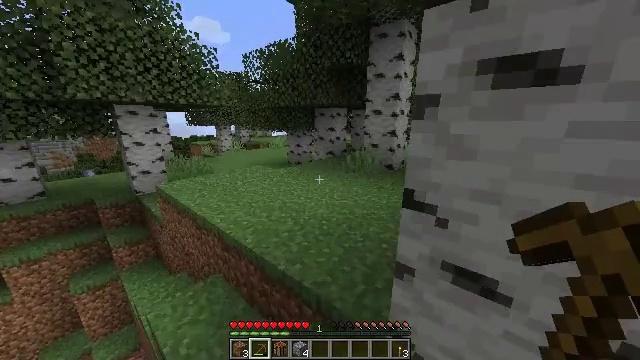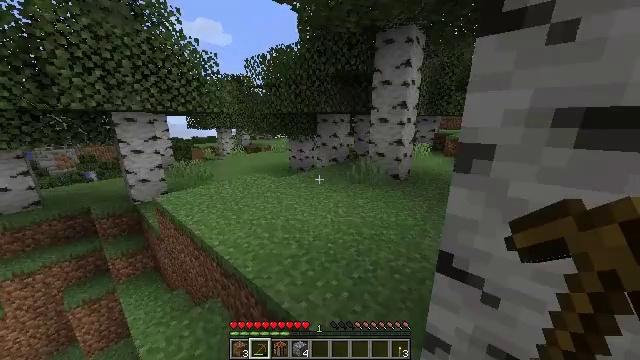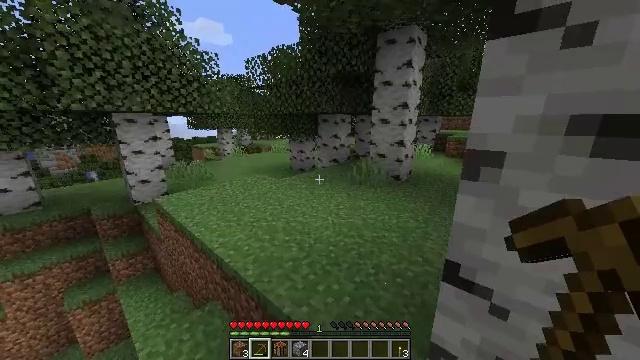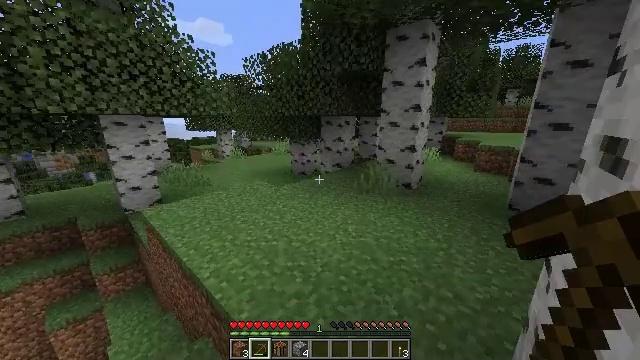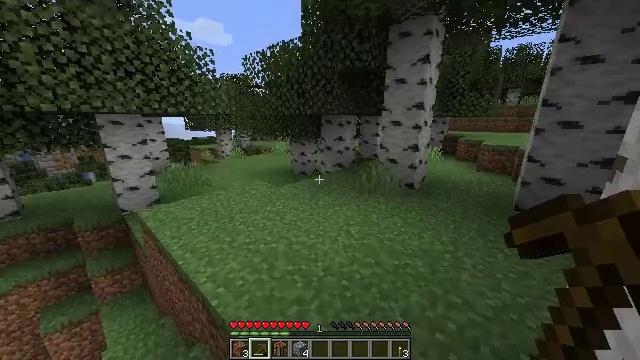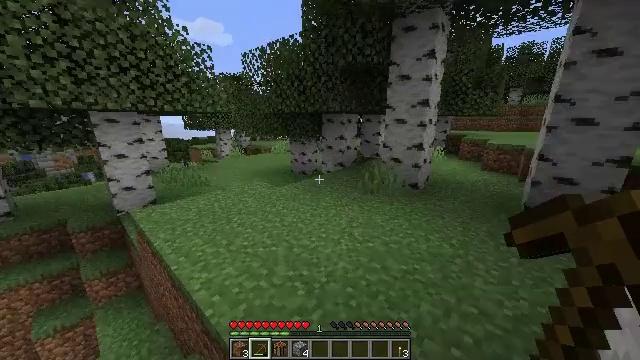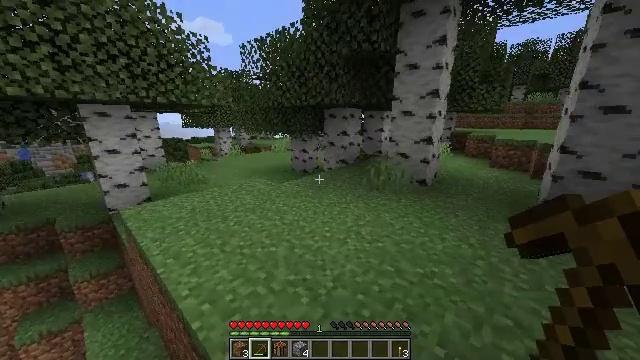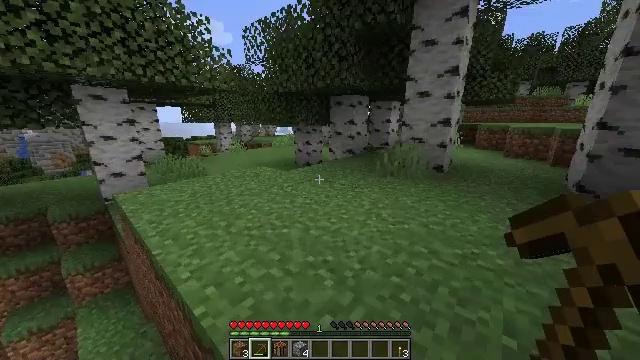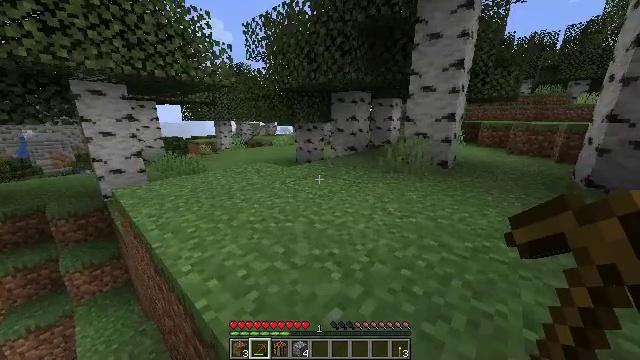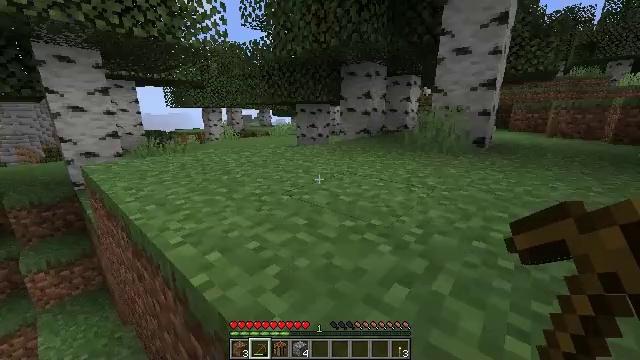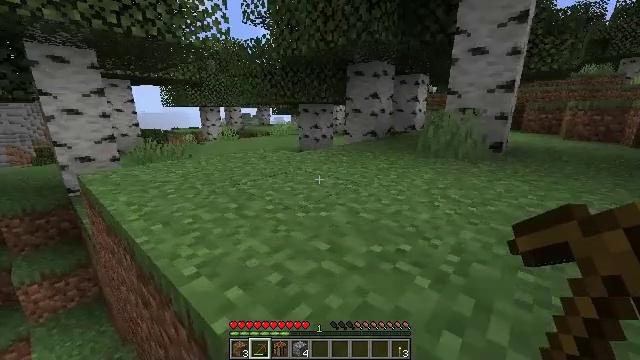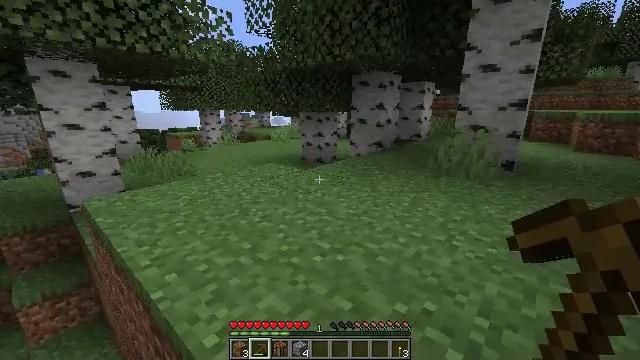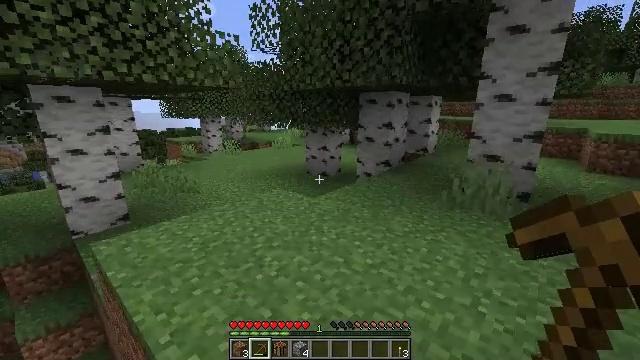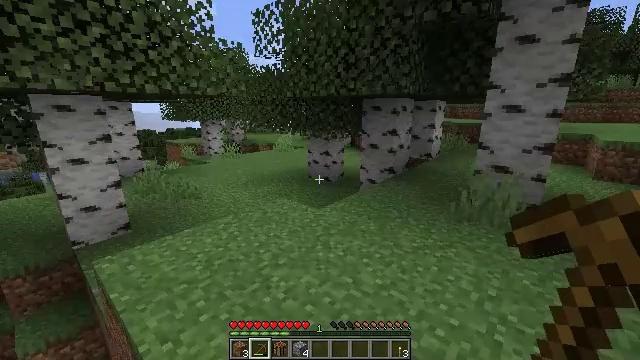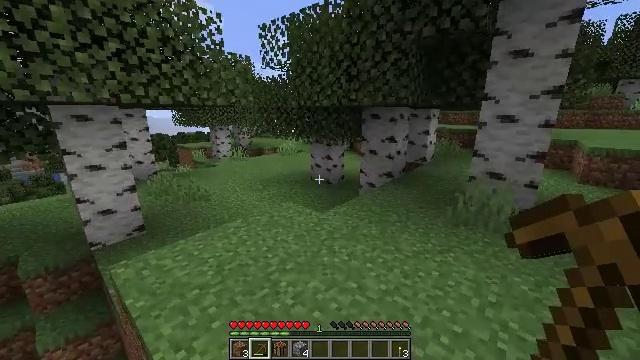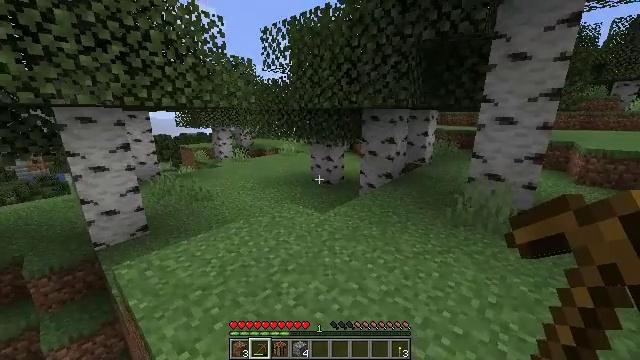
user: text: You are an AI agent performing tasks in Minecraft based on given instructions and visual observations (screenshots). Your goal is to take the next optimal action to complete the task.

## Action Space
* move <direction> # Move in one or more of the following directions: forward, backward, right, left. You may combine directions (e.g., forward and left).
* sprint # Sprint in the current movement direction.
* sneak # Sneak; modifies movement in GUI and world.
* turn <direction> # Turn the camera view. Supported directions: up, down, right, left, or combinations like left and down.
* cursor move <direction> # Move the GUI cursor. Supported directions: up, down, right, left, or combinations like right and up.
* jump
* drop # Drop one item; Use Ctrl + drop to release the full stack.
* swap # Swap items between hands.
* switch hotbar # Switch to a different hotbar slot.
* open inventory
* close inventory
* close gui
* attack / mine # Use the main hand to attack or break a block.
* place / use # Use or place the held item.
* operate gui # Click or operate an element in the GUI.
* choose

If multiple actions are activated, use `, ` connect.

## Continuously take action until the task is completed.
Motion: motion action
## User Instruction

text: Collect birch leaves from the tree.
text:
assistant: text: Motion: move forward, sprint, jump
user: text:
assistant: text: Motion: move forward, sprint, jump
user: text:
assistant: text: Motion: move forward, sprint, jump
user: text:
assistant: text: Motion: move forward, sprint, jump
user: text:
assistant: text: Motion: move forward, sprint, jump
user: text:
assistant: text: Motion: move forward, sprint, jump
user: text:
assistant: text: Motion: move forward, sprint, jump
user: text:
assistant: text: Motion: move forward, sprint, jump
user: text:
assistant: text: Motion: move forward, sprint, jump
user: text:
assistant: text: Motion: move forward, sprint, jump
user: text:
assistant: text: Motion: move forward, sprint, jump
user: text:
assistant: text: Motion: move forward, sprint, jump
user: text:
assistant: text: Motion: move forward, sprint, jump
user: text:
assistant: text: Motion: move forward, sprint, jump
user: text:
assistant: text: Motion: move forward, sprint, jump
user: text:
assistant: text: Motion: move forward, sprint, jump
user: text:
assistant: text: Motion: move forward, sprint, jump
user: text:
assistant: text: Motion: move forward, sprint, jump
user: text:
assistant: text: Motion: move forward, sprint, jump
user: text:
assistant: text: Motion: move forward, sprint, jump
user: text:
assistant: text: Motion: move forward, sprint, jump
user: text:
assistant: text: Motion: move forward, sprint
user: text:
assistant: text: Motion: move forward, sprint, turn left
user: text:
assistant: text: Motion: move forward, sprint, turn left
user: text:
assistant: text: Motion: move forward, sprint
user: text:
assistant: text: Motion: move forward, sprint, turn left
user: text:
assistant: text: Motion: move forward, sprint, turn left
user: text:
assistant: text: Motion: move forward, sprint, turn left
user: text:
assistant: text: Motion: move forward, sprint, turn left
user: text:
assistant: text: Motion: move forward, sprint, turn left and up